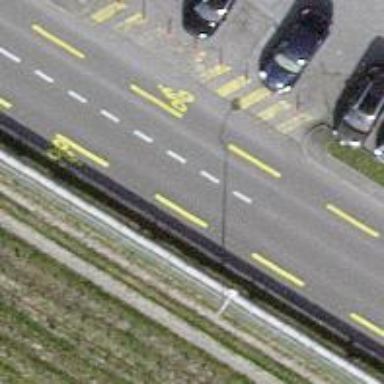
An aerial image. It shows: Unclassified road with asphalt surface. There is cycle lane on both sides of the road.